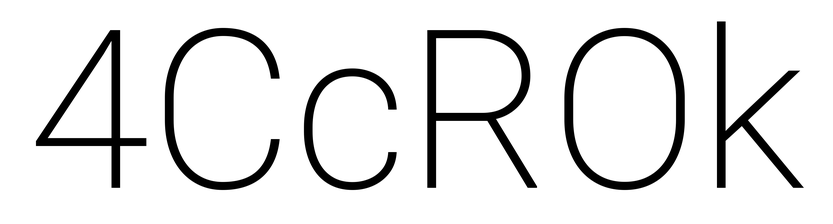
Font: Roboto_ExtraLight